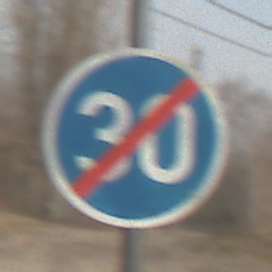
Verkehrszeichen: EndeMindestgeschwindigkeit
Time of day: MorningAfternoon
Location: Outdoor (Nature)
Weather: PartlyCloudy
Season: Winter
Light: Natural